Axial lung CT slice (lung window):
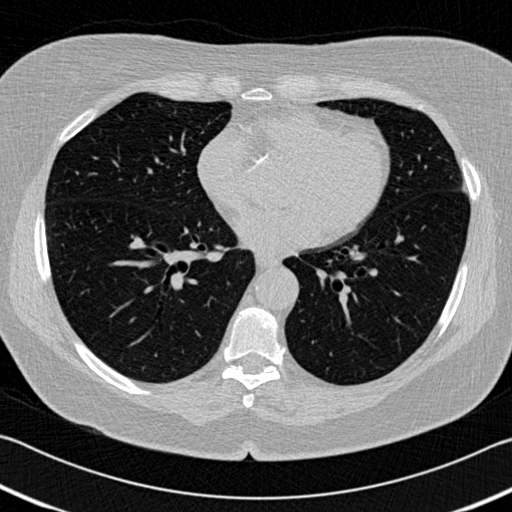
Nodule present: no